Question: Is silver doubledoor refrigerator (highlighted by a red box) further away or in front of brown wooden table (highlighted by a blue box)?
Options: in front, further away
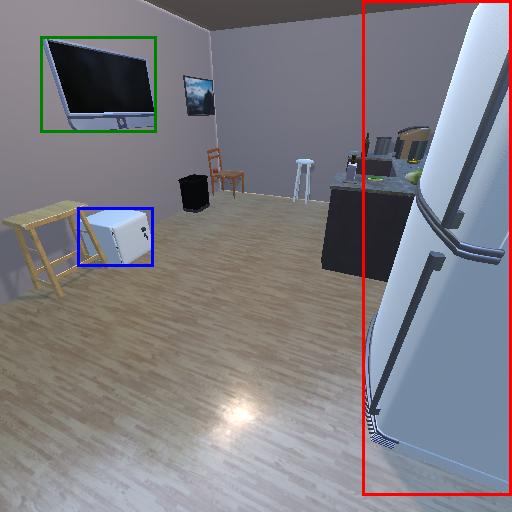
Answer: in front